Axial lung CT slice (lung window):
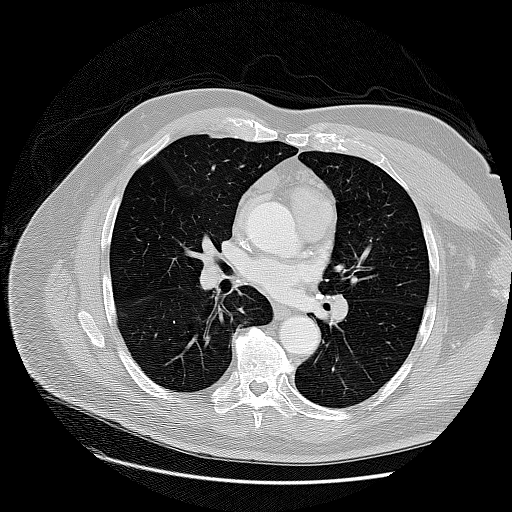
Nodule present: no